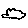
Label: cloud